Question:
This would be my issue I have a drop down that's not displaying fully. I'm not sure even where to start so here's the HTML surronding the drop down and I'll provide the CSS also.
HTML
'''
<div id="add_item">
<ul class="vert">
<li>
<ul class="horz">
<li class="name">
<select style="width: 195px; padding: 0px; margin: 0px;" disabled="disabled">
<option value=""></option>
<option value="0">0</option>
</select>
</li>
<li class="quantity">
<select style="width: 50px; padding: 0px; margin: 0px;" disabled="disabled">
<option value=""></option>
<option value="0">0</option>
</select>
</li>
</ul>
</li>
</ul>
</div>
'''
The reason the code has the drop down as being disabled is because it's dynamic, the surrounding HTML is the same except for having options to choose from and no longer being disabled.
CSS
'''
div#byitem ul.horz li.name {
background:transparent none repeat scroll 0 0;
display:block;
font-size:11px;
font-weight:bold;
width:195px;
}
div#byitem ul.horz {
background:transparent none repeat scroll 0 0;
clear:left;
list-style-type:none;
margin:0;
padding:0;
}
div#byitem ul.vert li {
background:transparent none repeat scroll 0 0;
height:14px;
margin:0;
padding:0;
}
div#byitem ul.vert {
background:transparent none repeat scroll 0 0;
list-style-type:none;
margin:0;
padding:0;
width:540px;
}
element.style {
margin-bottom:0;
margin-left:0;
margin-right:0;
margin-top:0;
padding-bottom:0;
padding-left:0;
padding-right:0;
padding-top:0;
width:195px;
}
#content form select {
margin:0 0 4px 4px;
z-index:1;
}
html, body, div, p, form, input, select, textarea, fieldset {
-x-system-font:none;
color:#333333;
font-family:Arial,Helvetica,Verdana,sans-serif;
font-size:11px;
font-size-adjust:none;
font-stretch:normal;
font-style:normal;
font-variant:normal;
font-weight:normal;
line-height:15px;
}
* {
margin:0;
padding:0;
}
'''
Thanks for any suggestions.
# Edit
I've added the CSS for the divs that the drop downs are contained in. Also changing the line height doesn't make a difference. The only difference between the two drop downs (Item and Quantity) is the width. Changing the width on Item doesn't make a difference.
Took out the Add another item link as that was suspected to be a problem no change. Also I am doing my development in Firefox I just posted the screenshot from Safari.
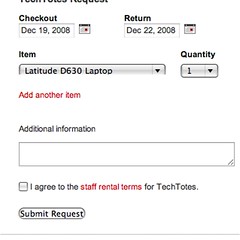
Answer: It looks like you are setting "line-height:15px;" on "select" elements. Remove that and see if it fixes the issue.